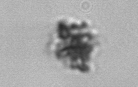
Label: detritus